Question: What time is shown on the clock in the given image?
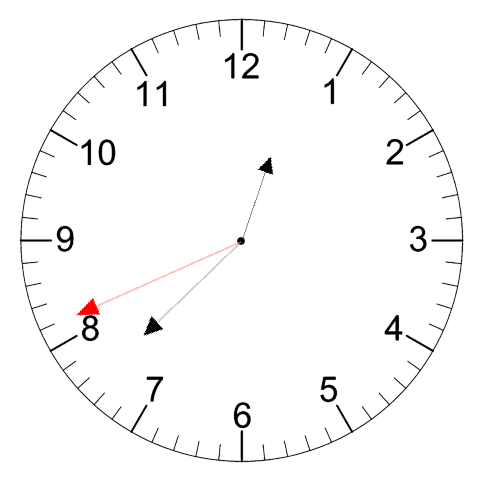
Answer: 12:37:41